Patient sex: F
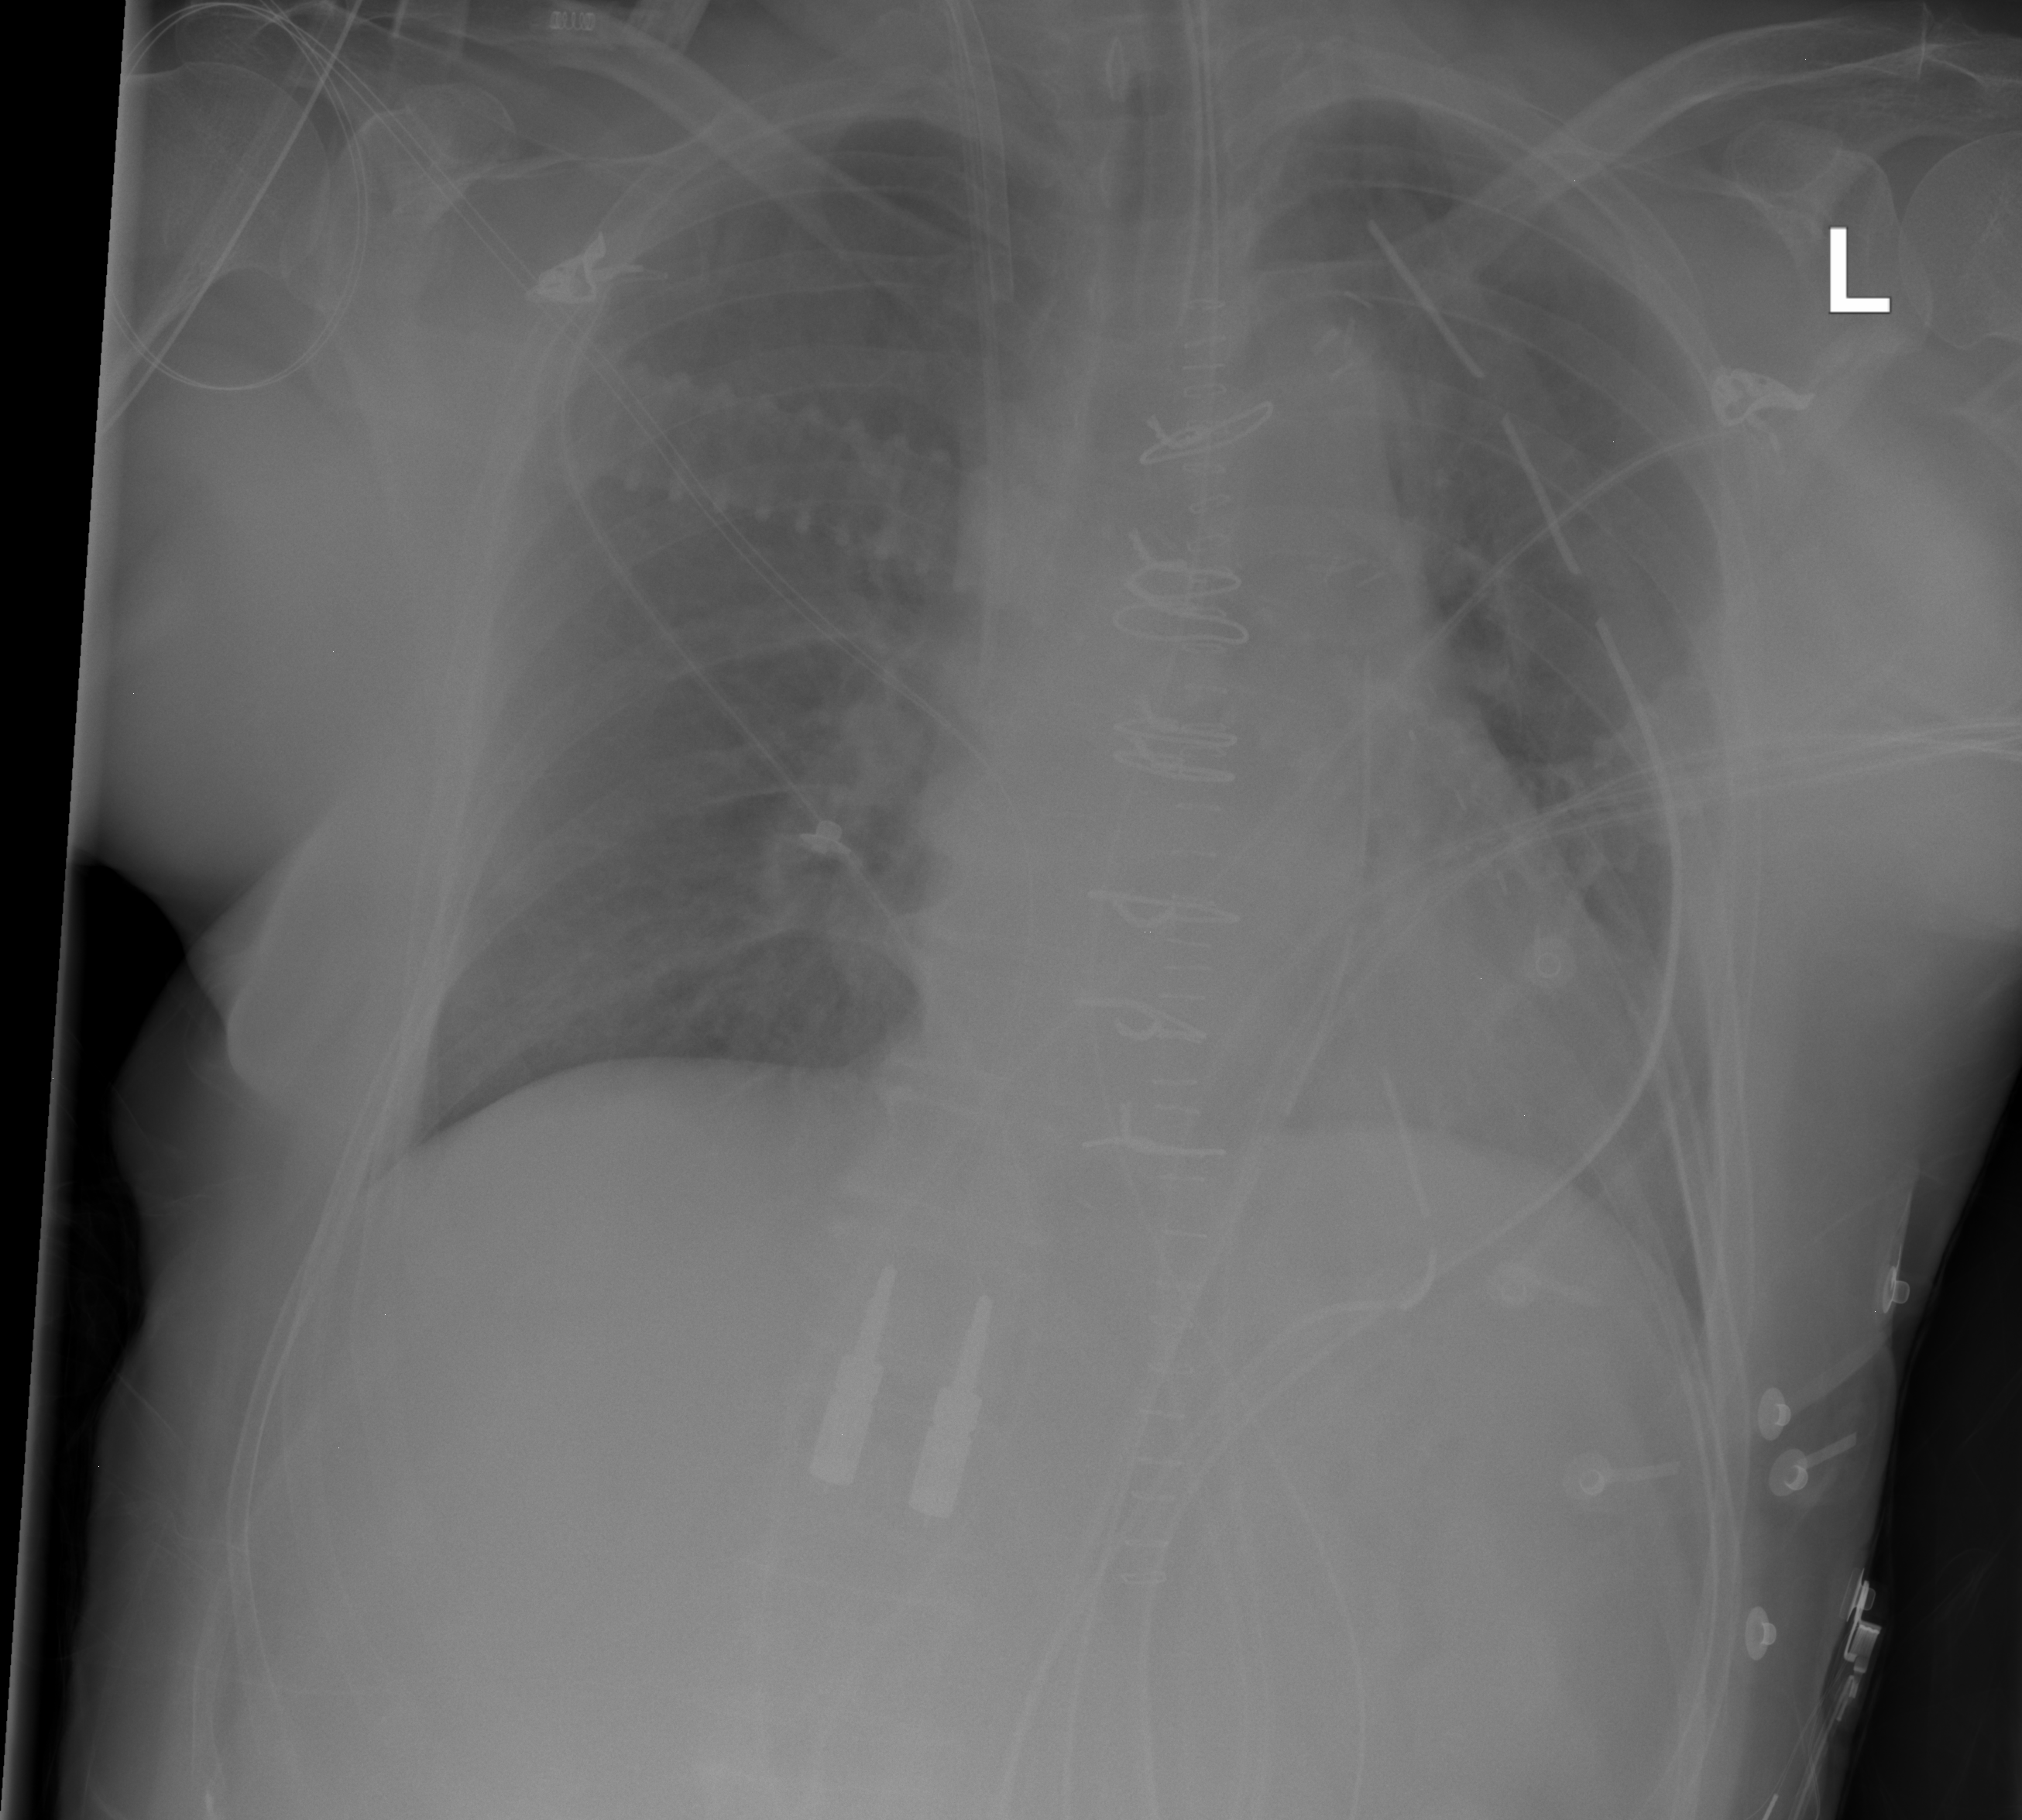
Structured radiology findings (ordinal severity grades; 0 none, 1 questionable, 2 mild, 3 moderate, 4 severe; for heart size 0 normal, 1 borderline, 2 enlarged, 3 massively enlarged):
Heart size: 0
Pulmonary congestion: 0
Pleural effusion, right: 0
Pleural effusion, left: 0
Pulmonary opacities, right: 0
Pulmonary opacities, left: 0
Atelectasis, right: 0
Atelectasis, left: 0